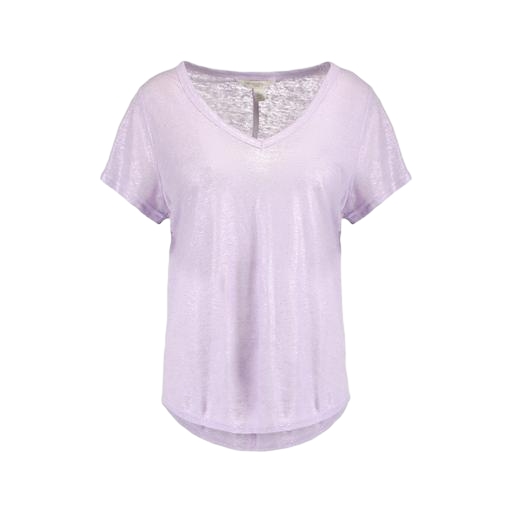
purple swing t-shirt only macy, purple slub jersey short sleeve v-neck tee, purple short-sleeve tee, white background